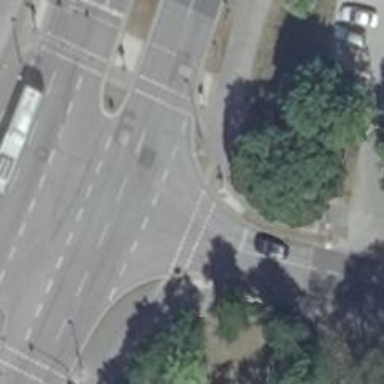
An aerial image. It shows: Traffic signal crossing.